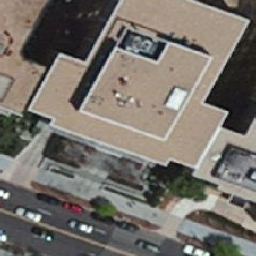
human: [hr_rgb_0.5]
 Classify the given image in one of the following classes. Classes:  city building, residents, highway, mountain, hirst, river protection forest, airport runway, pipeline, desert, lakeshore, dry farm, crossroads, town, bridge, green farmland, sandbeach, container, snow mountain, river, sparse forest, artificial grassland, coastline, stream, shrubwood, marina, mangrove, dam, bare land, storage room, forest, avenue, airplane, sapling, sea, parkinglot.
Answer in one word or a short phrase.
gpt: city building